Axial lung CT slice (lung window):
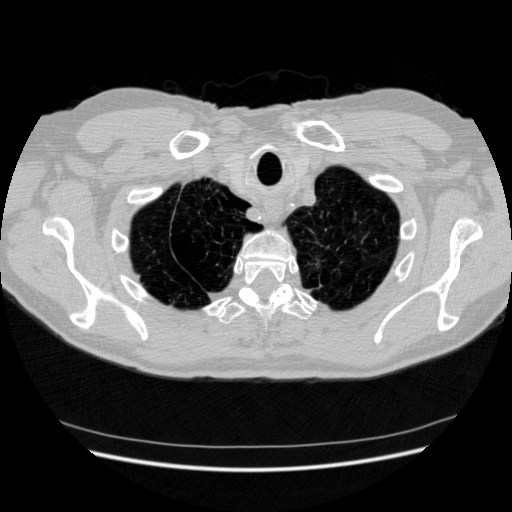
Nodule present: no